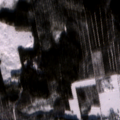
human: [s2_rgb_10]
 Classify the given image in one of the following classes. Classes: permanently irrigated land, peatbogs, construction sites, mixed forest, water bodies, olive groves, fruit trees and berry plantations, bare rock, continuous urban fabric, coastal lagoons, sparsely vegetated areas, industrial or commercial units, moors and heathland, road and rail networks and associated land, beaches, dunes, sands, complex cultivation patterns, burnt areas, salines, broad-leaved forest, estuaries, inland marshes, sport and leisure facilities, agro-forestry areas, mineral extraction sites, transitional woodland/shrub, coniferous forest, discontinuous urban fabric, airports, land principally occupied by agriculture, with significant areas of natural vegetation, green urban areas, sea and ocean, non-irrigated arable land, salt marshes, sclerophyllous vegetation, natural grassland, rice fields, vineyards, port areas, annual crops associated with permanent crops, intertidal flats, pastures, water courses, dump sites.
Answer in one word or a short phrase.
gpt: non-irrigated arable land, coniferous forest, mixed forest, transitional woodland/shrub